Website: home-depot
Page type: cart
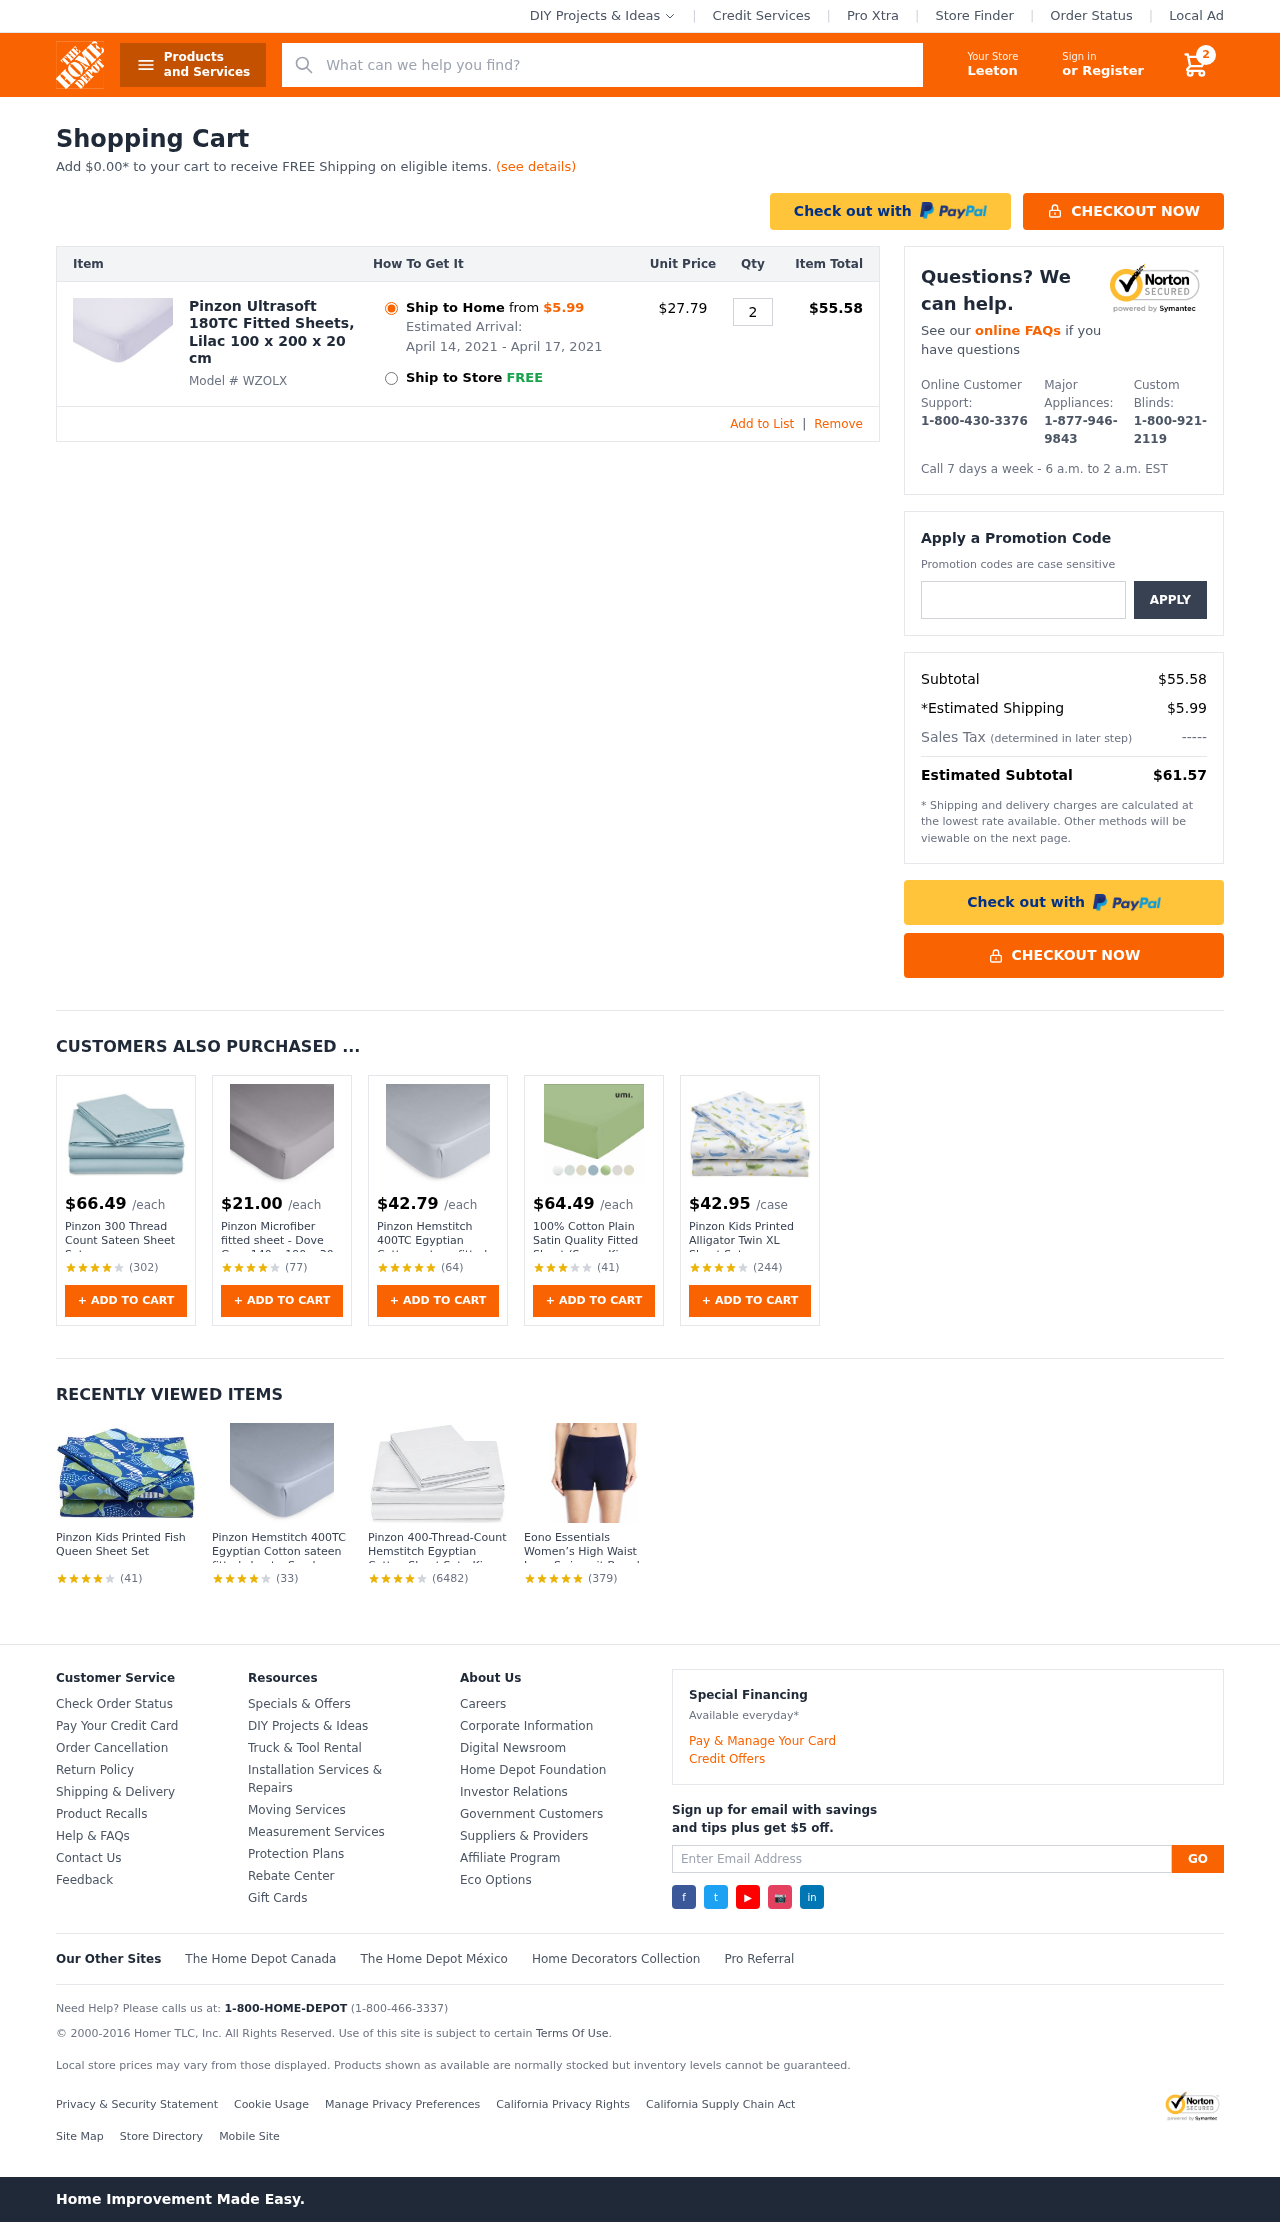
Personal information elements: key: PII_CITY
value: Leeton
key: PII_PROMO_CODE
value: WELCOME66
Product elements: key: PRODUCT1_NAME
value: Pinzon Ultrasoft 180TC Fitted Sheets, Lilac 100 x 200 x 20 cm
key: PRODUCT1_PRICE
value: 27.79
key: PRODUCT1_QUANTITY
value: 2
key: PRODUCT2_PRICE
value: $66.49
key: PRODUCT2_NAME
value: Pinzon 300 Thread Count Sateen Sheet Set
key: PRODUCT2_NUM_RATINGS
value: (302)
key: PRODUCT3_PRICE
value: $21.00
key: PRODUCT3_NAME
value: Pinzon Microfiber fitted sheet - Dove Gray 140 x 190 x 30 cm
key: PRODUCT3_NUM_RATINGS
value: (77)
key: PRODUCT4_PRICE
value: $42.79
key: PRODUCT4_NAME
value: Pinzon Hemstitch 400TC Egyptian Cotton sateen fitted sheets, Light Gray 100 x 200 x 20 cm
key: PRODUCT4_NUM_RATINGS
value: (64)
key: PRODUCT5_PRICE
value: $64.49
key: PRODUCT5_NAME
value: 100% Cotton Plain Satin Quality Fitted Sheet (Super King, Sage)
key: PRODUCT5_NUM_RATINGS
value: (41)
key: PRODUCT6_PRICE
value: $42.95
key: PRODUCT6_NAME
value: Pinzon Kids Printed Alligator Twin XL Sheet Set
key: PRODUCT6_NUM_RATINGS
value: (244)
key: PRODUCT7_NAME
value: Pinzon Kids Printed Fish Queen Sheet Set
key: PRODUCT7_NUM_RATINGS
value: (41)
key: PRODUCT8_NAME
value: Pinzon Hemstitch 400TC Egyptian Cotton sateen fitted sheets, Smokey Blue 90 x 190 x 40 cm
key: PRODUCT8_NUM_RATINGS
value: (33)
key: PRODUCT9_NAME
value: Pinzon 400-Thread-Count Hemstitch Egyptian Cotton Sheet Set - King, White
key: PRODUCT9_NUM_RATINGS
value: (6482)
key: PRODUCT10_NAME
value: Eono Essentials Women’s High Waist Long Swimsuit Board Shorts/Beach Bottoms Dark-Blue
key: PRODUCT10_NUM_RATINGS
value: (379)
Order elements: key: ORDER_NUM_ITEMS
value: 2
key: AMOUNT_TO_FREE_SHIPPING
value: $0.00
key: ORDER_SHIPPING_DATE
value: April 14, 2021
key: ORDER_DELIVERY_DATE
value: April 17, 2021
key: ORDER_ITEM_TOTAL
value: $55.58
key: ORDER_SUBTOTAL
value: $55.58
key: ORDER_SHIPPING_COST
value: $5.99
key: ORDER_TOTAL
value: $61.57
Search elements: key: HEADER_SEARCH
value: What can we help you find?